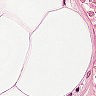
Metastatic tissue present: no